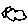
Label: cloud